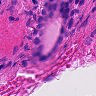
Metastatic tissue present: yes